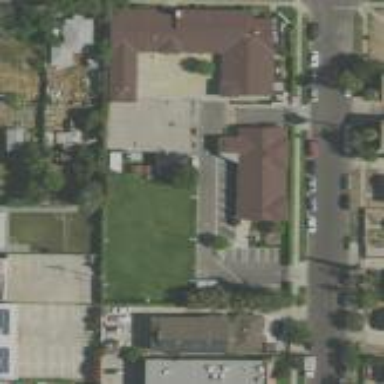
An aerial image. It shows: Community center.